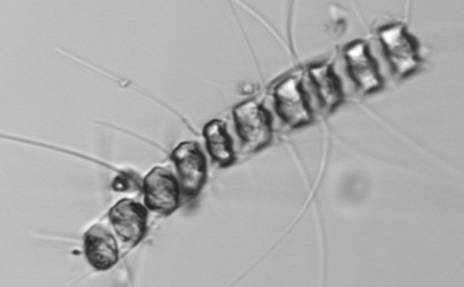
Label: Chaetoceros_didymus